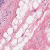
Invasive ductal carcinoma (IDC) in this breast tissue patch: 1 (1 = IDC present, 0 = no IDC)